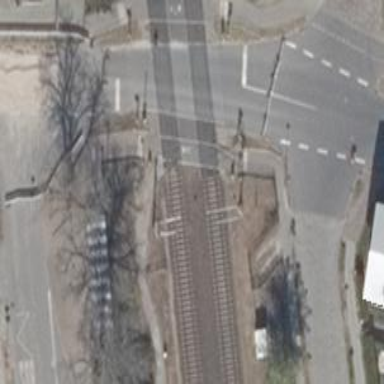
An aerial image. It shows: Railway signal.